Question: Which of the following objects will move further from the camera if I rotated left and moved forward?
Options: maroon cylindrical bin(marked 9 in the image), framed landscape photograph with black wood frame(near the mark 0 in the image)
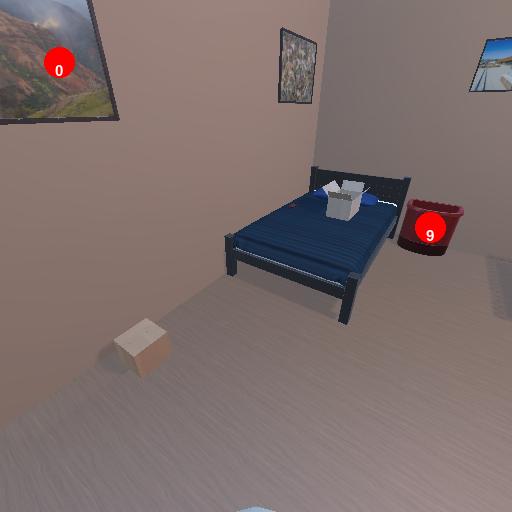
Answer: maroon cylindrical bin(marked 9 in the image)